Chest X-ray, PA view. Patient: 27 years old, sex M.
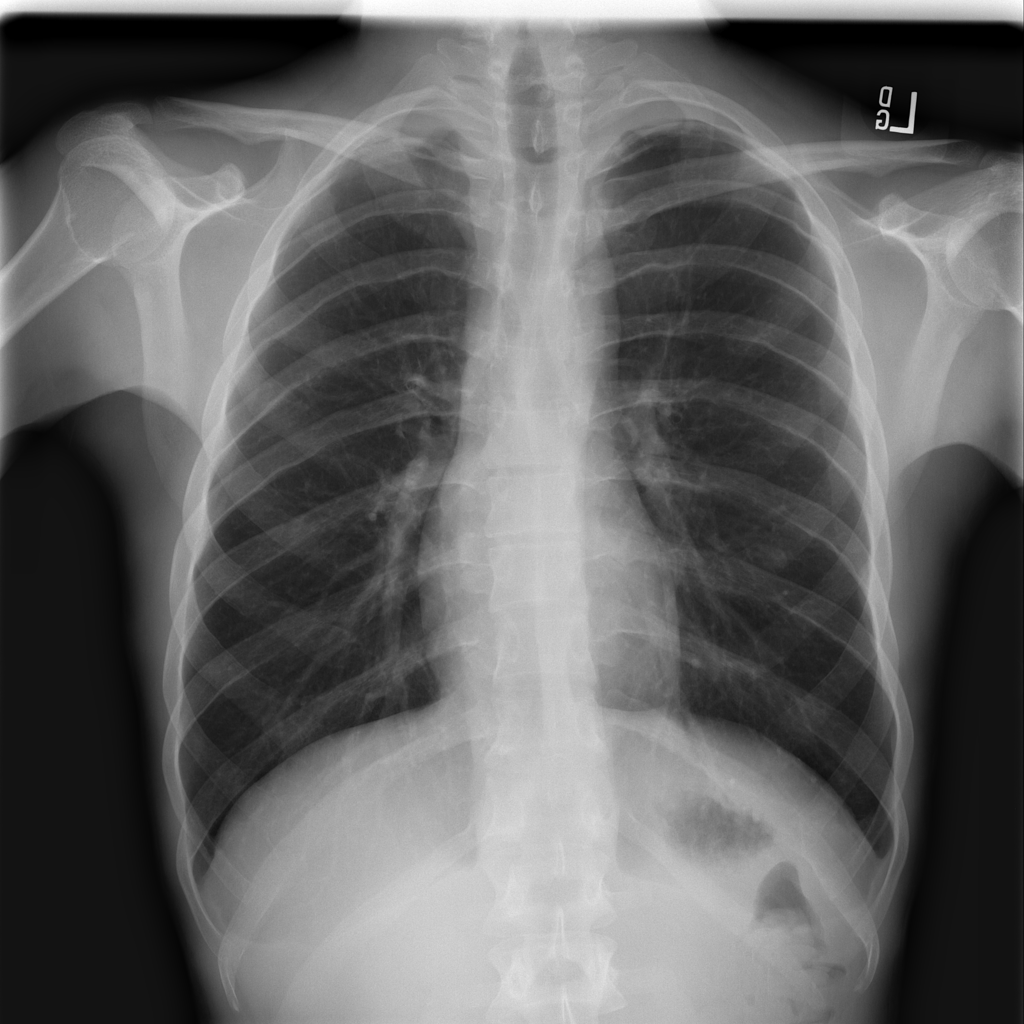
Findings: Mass